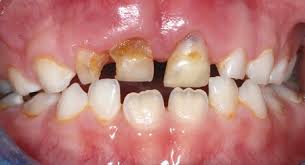
Condition: Caries